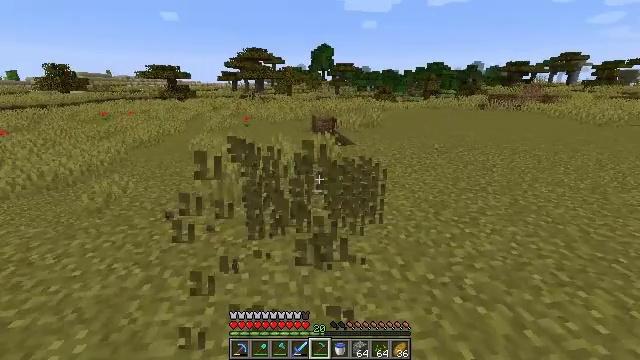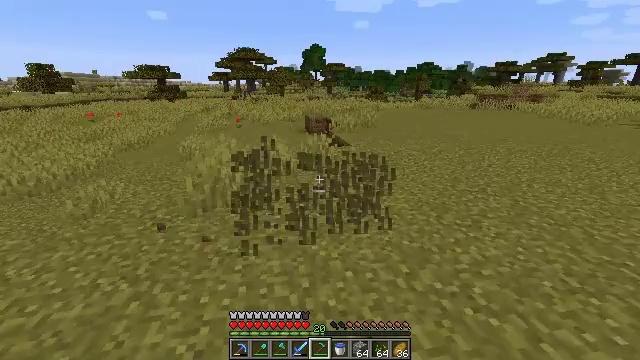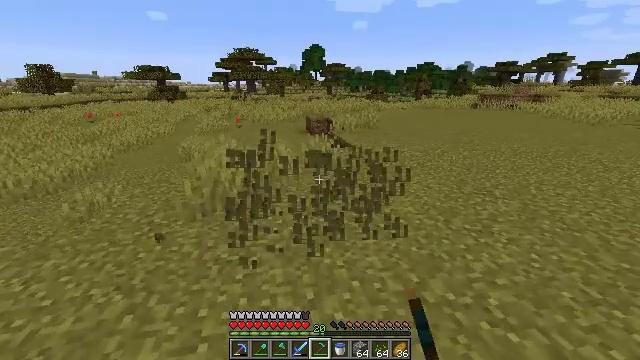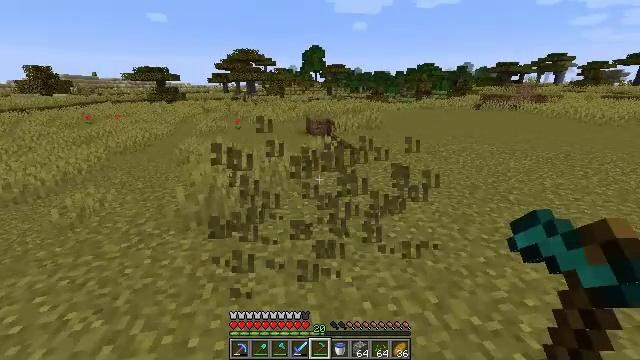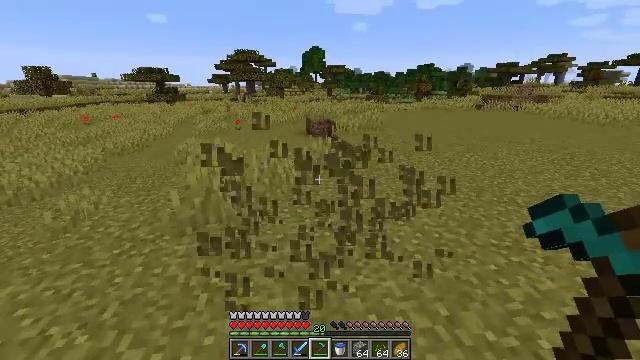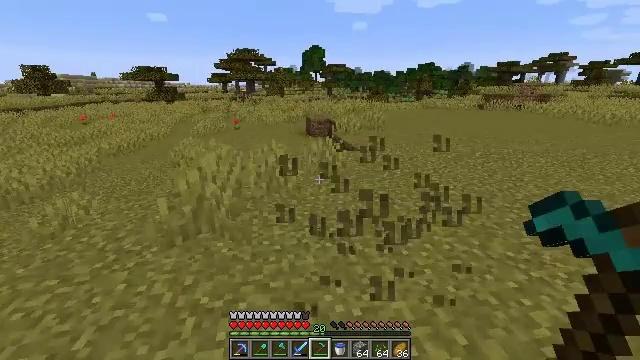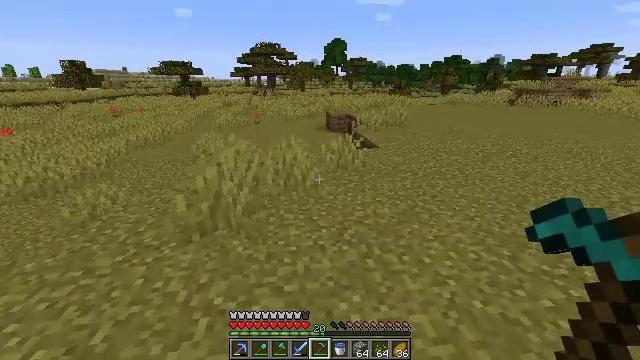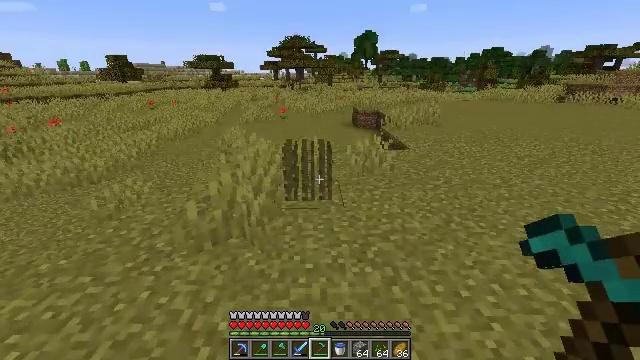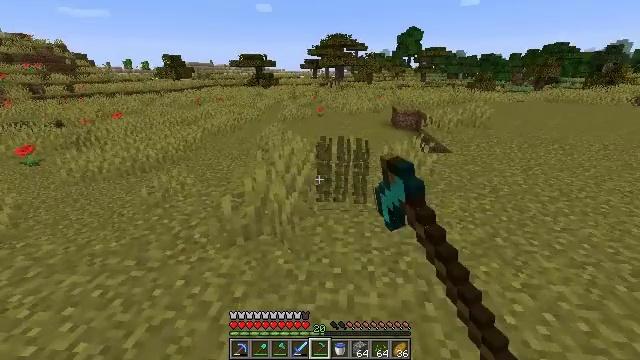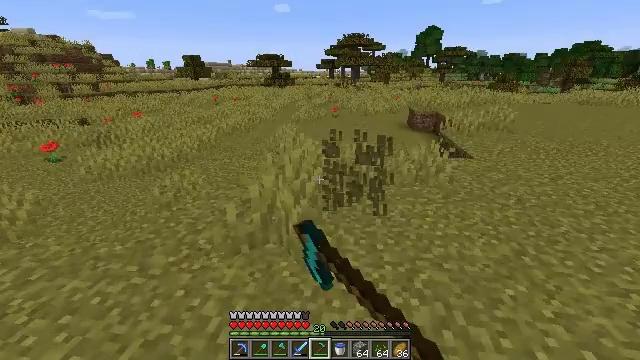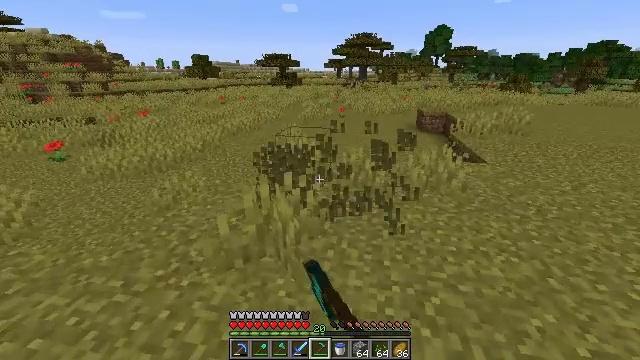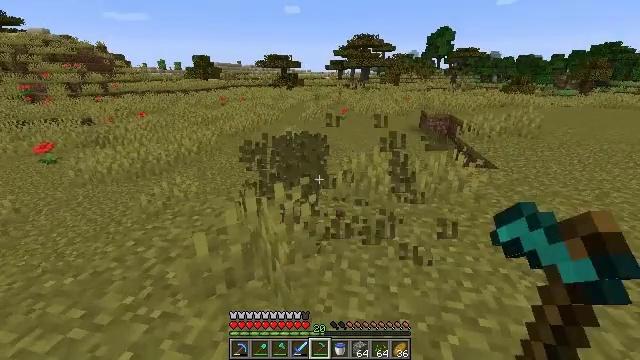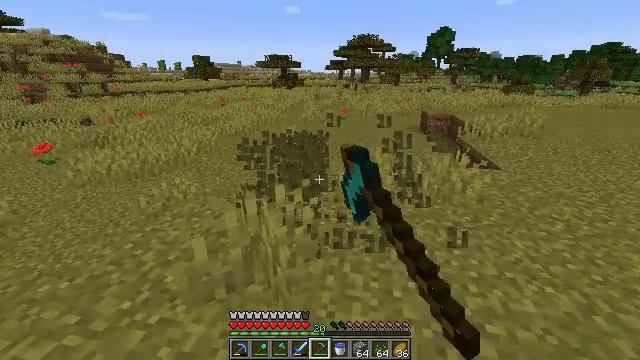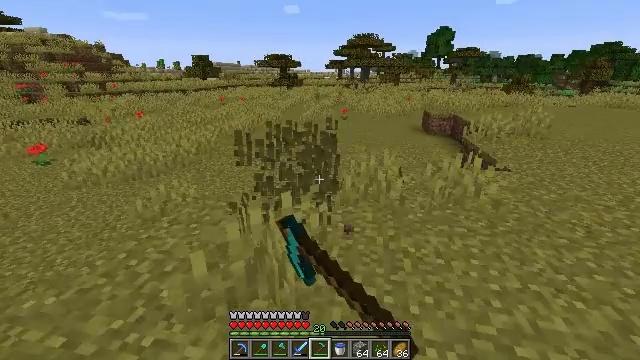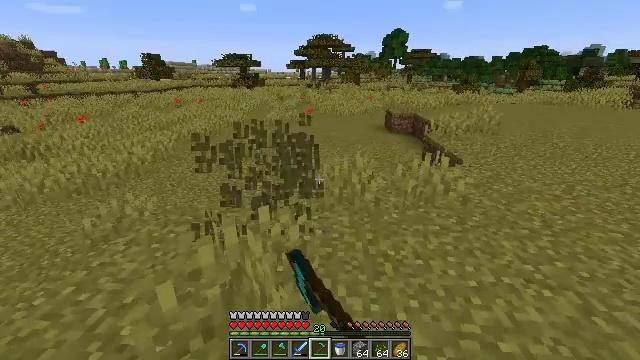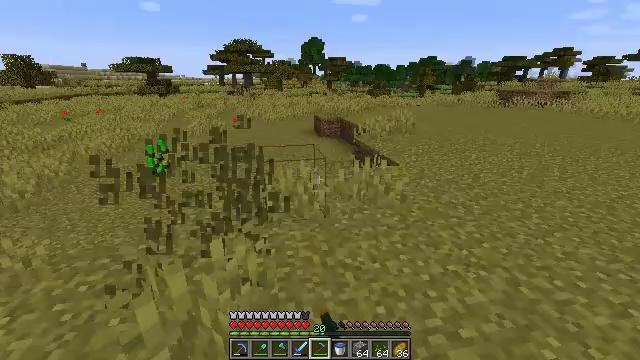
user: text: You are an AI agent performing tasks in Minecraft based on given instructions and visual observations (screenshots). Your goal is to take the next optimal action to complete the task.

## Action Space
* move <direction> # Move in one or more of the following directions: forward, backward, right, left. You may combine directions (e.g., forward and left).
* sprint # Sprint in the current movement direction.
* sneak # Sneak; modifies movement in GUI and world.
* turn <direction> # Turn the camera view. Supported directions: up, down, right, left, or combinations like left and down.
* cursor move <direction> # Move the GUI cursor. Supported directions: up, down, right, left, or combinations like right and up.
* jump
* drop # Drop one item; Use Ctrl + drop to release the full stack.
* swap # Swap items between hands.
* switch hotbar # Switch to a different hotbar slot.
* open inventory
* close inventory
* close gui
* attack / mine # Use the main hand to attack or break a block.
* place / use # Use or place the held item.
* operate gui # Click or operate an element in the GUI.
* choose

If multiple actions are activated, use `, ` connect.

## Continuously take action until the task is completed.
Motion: motion action
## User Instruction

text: Clear the ground by mining grass.
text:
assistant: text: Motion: move forward, turn right, attack / mine
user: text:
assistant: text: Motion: move forward, attack / mine
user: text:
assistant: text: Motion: move forward, attack / mine
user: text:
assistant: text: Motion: move forward, attack / mine
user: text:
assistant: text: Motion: move forward, attack / mine
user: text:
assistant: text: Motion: move forward, turn left and down, attack / mine
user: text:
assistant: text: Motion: move forward, turn left and down, attack / mine
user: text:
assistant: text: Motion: move forward, turn left, attack / mine
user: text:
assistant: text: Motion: move forward, turn left, attack / mine
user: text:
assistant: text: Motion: move forward, turn left, attack / mine
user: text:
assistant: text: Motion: move forward, attack / mine
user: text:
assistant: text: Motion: move forward and move left, attack / mine
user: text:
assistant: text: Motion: move forward and move left, attack / mine
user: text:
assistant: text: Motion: move forward and move left, turn right, attack / mine
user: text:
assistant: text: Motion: move forward and move left, turn right and up
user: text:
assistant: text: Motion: no_op